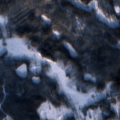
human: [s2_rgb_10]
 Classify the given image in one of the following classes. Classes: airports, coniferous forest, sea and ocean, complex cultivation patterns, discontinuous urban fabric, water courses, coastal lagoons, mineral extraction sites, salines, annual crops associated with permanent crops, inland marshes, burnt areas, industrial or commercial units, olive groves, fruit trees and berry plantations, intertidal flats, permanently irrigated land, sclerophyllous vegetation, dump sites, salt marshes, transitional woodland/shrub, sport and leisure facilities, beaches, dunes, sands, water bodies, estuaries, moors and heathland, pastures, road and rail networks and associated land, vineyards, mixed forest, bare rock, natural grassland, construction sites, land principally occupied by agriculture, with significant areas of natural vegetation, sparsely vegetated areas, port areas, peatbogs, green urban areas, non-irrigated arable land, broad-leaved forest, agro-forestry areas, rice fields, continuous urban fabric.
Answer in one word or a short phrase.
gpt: coniferous forest